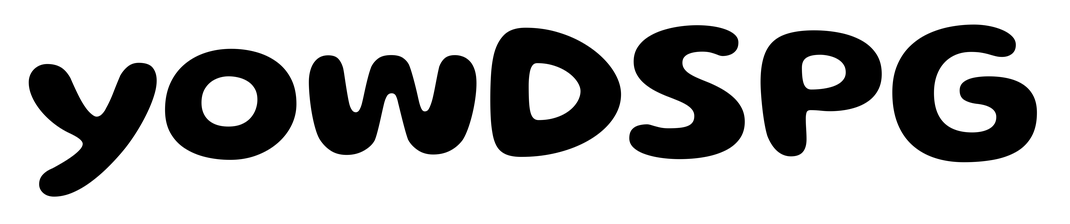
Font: Gluten_SemiBold